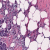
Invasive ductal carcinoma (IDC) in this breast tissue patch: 1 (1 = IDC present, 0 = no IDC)